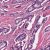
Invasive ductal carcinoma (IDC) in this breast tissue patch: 1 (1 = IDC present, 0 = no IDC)